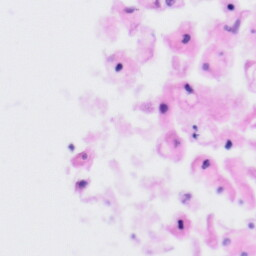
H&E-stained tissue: Tonsil